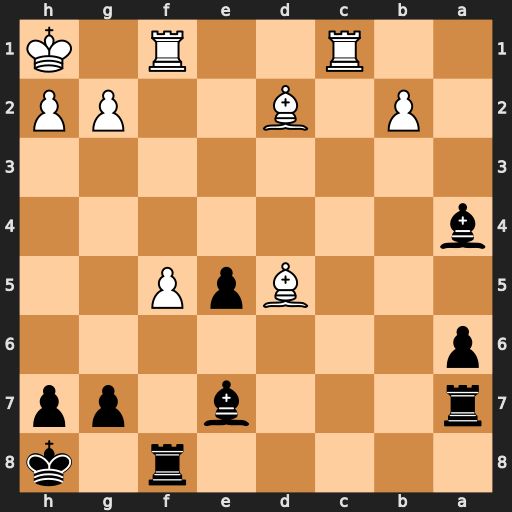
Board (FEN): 5r1k/r3b1pp/p7/3BpP2/b7/8/1P1B2PP/2R2R1K
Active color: b
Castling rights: -
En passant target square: -
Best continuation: Rd7 f6 gxf6